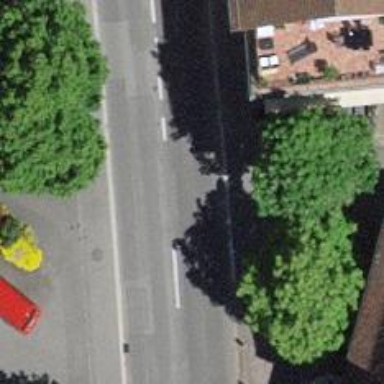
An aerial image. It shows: Post box is visible.